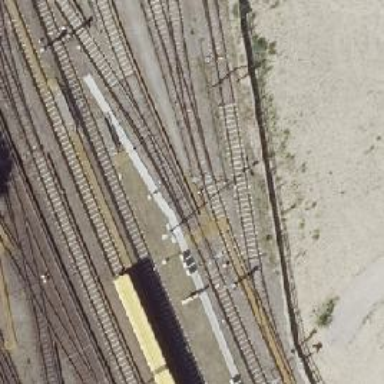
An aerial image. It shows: Yard meant for services.